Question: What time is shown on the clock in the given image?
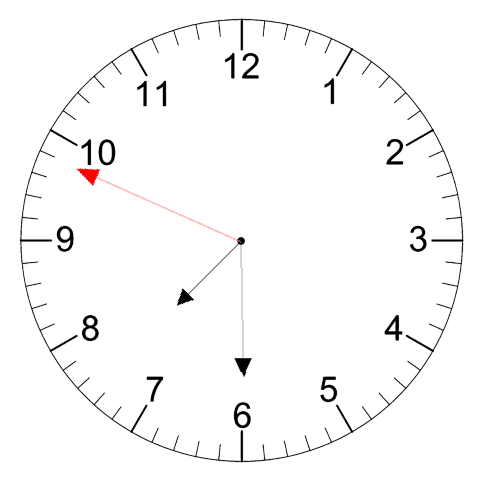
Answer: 07:29:49